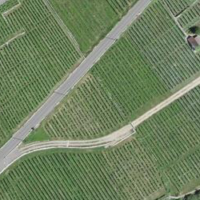
EUNIS habitat code: 40
Species observed at this site:
Lamium purpureum
Mercurialis annua